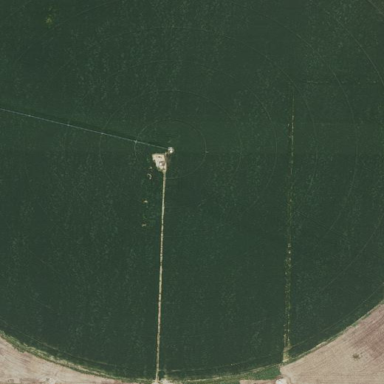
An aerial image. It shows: Farmland with pivot irrigation system.